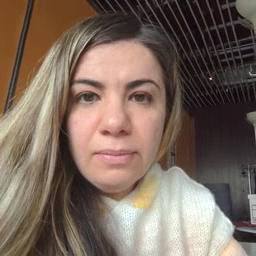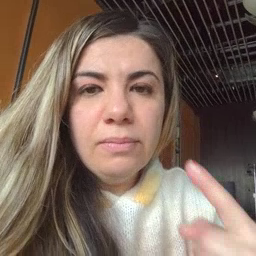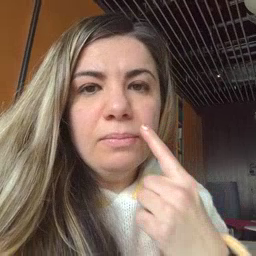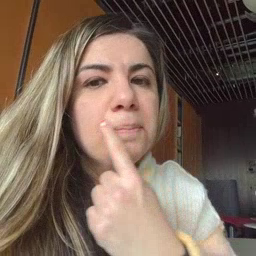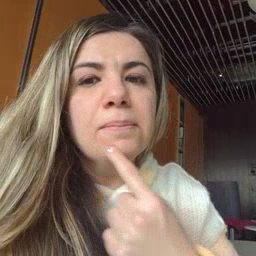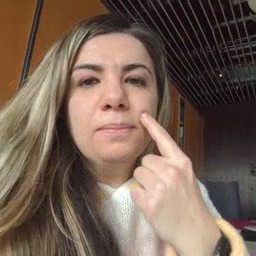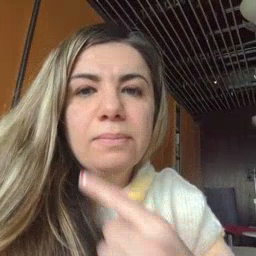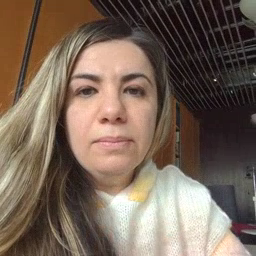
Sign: mouth